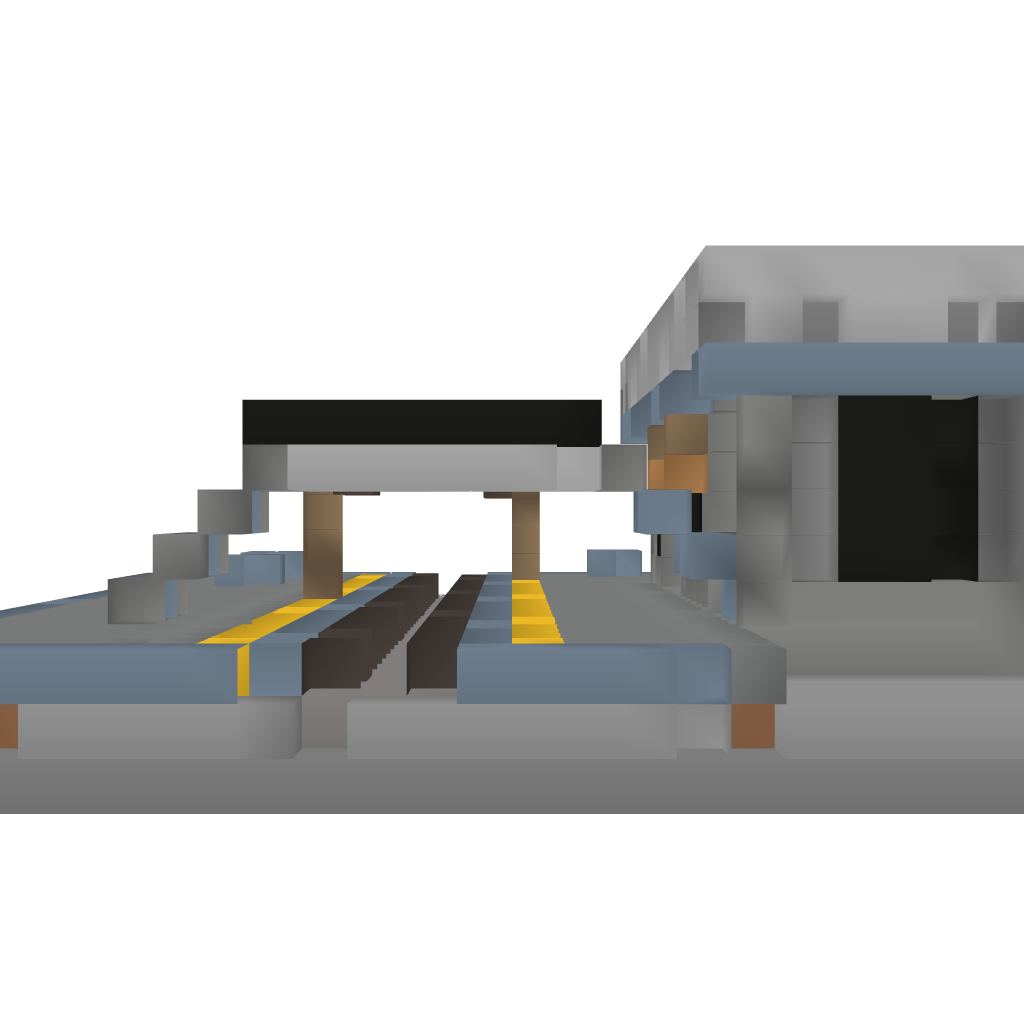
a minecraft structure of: Town Station